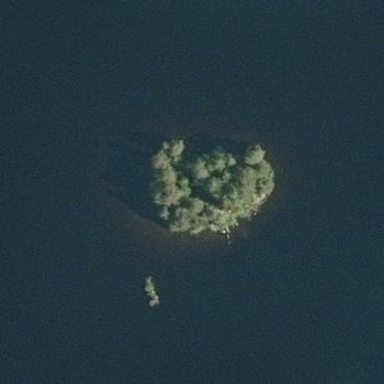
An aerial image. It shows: Islet.